Question: How can i narrow down number of work items in menu in Team Foundation Server when i am using Team web access?
I need to change work items based on user rights.
EG :
- - -
Example of the work items below:

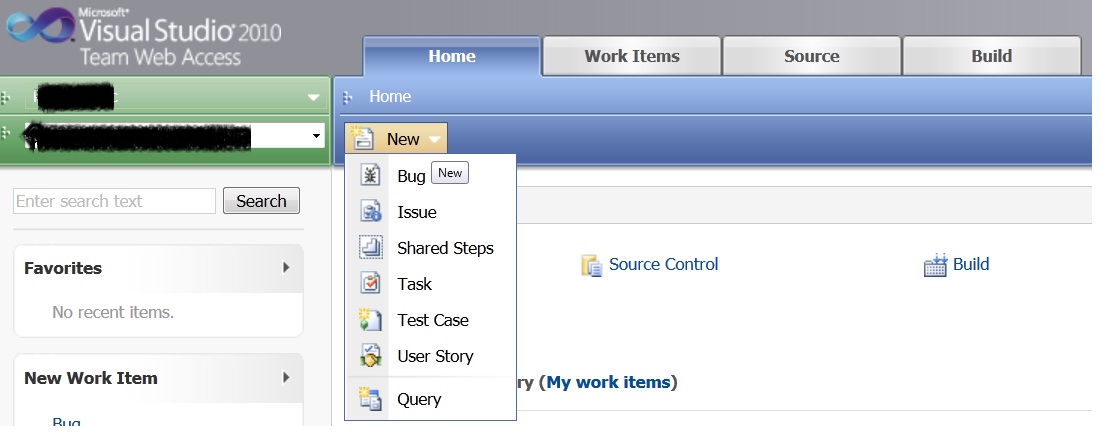
Answer: There is on <URL> already a suggestion on this.
The product team responded with the following comment: "We're planning on making some work item types (like Shared Steps) not visible in the new work item menu in clients like Visual Studio and Web, where they don't make as much sense"
So you might expect this to be possible in the next version of TFS.